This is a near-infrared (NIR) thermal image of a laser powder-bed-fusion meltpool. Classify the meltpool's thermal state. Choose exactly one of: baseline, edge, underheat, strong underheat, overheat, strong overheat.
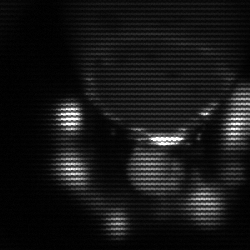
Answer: edge